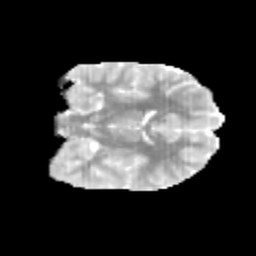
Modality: MD
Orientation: coronal
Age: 9
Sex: female
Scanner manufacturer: siemens
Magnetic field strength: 3 T
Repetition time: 3.8 s
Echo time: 0.07 s